Question: I'm attempting to check out the contents of a cookie I'm setting using CodeIgniter. I am able to dump the contents of the cookie array correctly server-side, but unable to view them in the inspector in my browser (so client-side).
I am using CodeIgniter version 3, if that helps.
This is the code where I set the cookie:
'''
if ($email === $admin_email && $password = $password) {
echo 'credential match';
$this->load->helper('cookie');
if ($remember_me == '1') {
$email = $this->input->post('email');
$password = $this->input->post('password');
$remember = $this->input->post('remember_me');
$cookie1 = array(
'name' => 'email',
'value' => $email,
'expire' => '86400',
'domain' => base_url(),
'path' => '/admin/',
'prefix' => 'myprefix_',
'secure' => TRUE
);
$this->input->set_cookie($cookie1);
echo "<pre>";
var_dump($cookie1);
echo"</pre>";
echo 'Checked';
}
}
return TRUE; // if credential matches
} else {
return False;
}
'''
Here's an image to clarify what I mean:

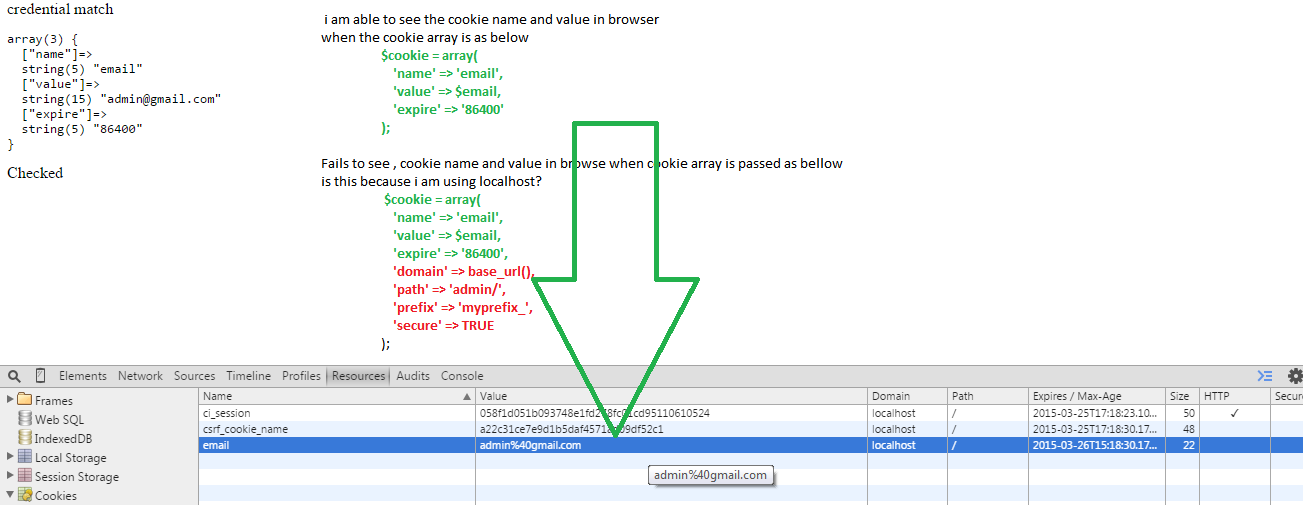
Answer: Solved ,marked 'secure' => FALSE
'''
// set cookie
$cookie = array(
'name' => 'email',
'value' => $email,
'expire' => '86500',
'domain' => '.xyzsoftsolutions.com',
'path' => '/admin',
'prefix' => 'admin_',
'secure' => FALSE
);
$this->input->set_cookie($cookie);
'''